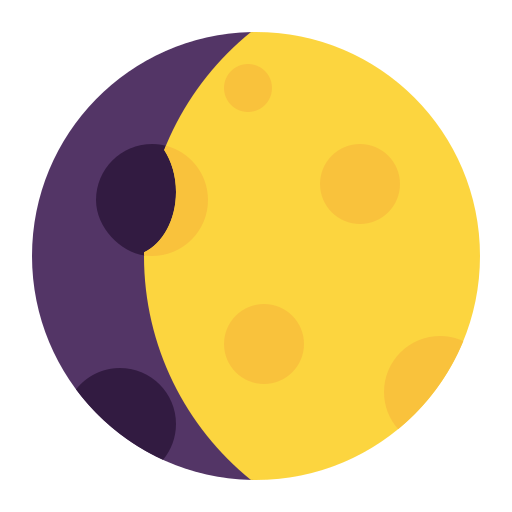
waxing gibbous moon flat